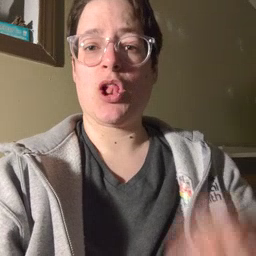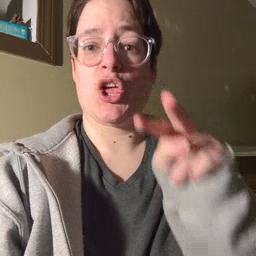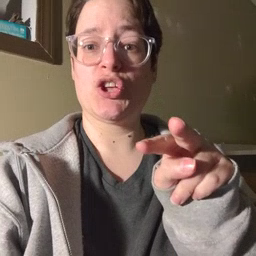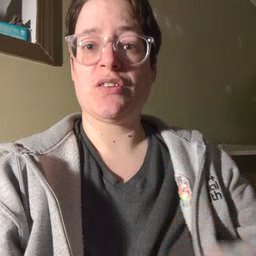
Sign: look